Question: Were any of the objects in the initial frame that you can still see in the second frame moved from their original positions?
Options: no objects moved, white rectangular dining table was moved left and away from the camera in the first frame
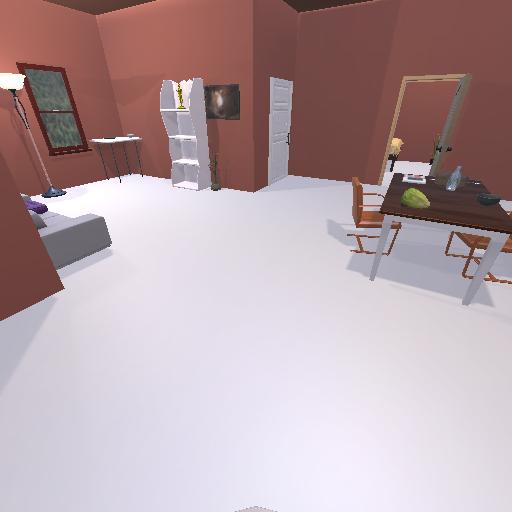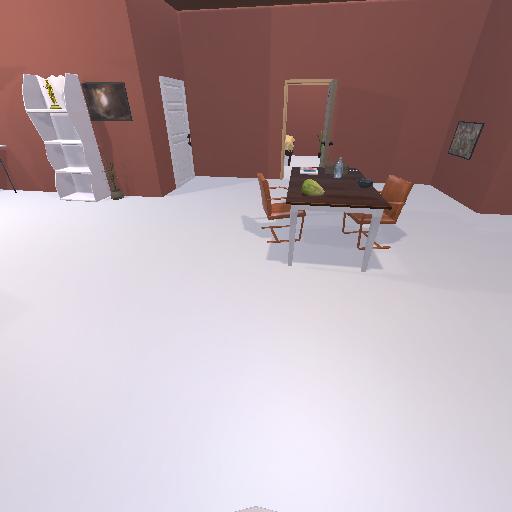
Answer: no objects moved